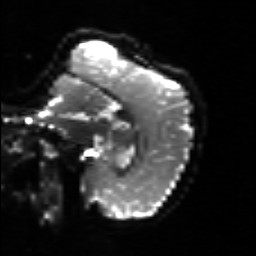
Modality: sbref
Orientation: sagittal
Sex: male
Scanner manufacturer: siemens
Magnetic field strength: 3 T
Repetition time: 5 s
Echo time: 0.071 s